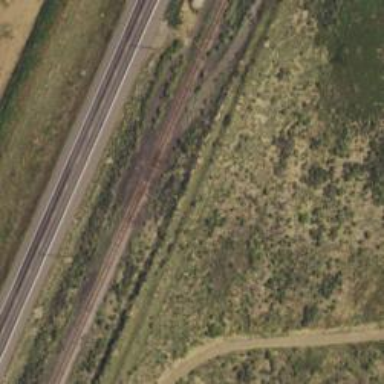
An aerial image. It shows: Railway track.